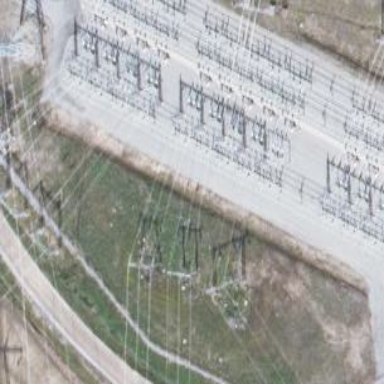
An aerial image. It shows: Switchgear for power distribution.